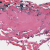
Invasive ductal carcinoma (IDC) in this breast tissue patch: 0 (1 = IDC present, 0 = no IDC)